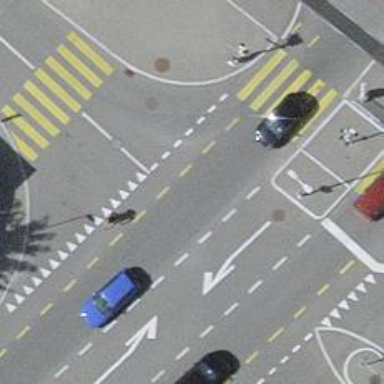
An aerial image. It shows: Road with traffic signals.